Question: I got some models in 'models.py' like this:
'''
class QuestionPackage(models.Model):
"""Question Package"""
class Question(models.Model):
question_package = models.ManyToManyField(QuestionPackage, blank=True)
name = models.CharField(max_length=128)
answer = models.TextField()
class Reading(Question):
"""Reading Question"""
class Writing(Question):
"""Writing Question"""
'''
(There are some differences between reading and writing ,but I omit that.)
and in 'admin.py':
'''
class ReadingInline(admin.TabularInline):
model = Reading.question_package.through
class WritingInline(admin.TabularInline):
model = Writing.question_package.through
class QuestionPackageAdmin(admin.ModelAdmin):
inlines = [
ReadingInline, WritingInline,
]
'''
I found that in 'question package' admin page's inline form, both 'Reading' and 'Writing' shows like 'Question', I can't tell one from another. and they have no edit button.
What should I do to let admin shows subclass model in this situation?

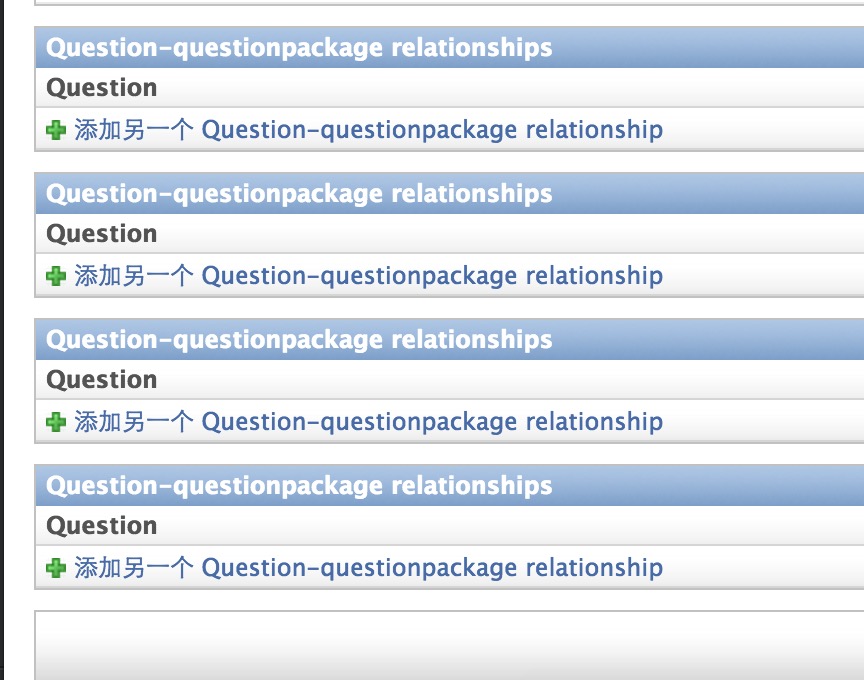
Answer: Then in this case the super class Question should be an abstract class:
'''
class Question(models.Model):
question_package = models.ManyToManyField(QuestionPackage, blank=True)
name = models.CharField(max_length=128)
answer = models.TextField()
class Meta:
abstract = True
'''
<URL>
More info here <URL>